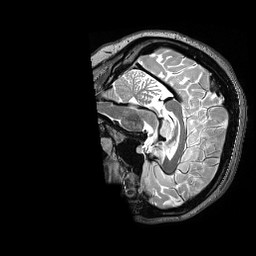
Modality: T2w
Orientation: sagittal
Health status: healthy
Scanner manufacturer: siemens
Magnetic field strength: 3 T
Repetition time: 3.2 s
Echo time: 0.565 s